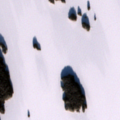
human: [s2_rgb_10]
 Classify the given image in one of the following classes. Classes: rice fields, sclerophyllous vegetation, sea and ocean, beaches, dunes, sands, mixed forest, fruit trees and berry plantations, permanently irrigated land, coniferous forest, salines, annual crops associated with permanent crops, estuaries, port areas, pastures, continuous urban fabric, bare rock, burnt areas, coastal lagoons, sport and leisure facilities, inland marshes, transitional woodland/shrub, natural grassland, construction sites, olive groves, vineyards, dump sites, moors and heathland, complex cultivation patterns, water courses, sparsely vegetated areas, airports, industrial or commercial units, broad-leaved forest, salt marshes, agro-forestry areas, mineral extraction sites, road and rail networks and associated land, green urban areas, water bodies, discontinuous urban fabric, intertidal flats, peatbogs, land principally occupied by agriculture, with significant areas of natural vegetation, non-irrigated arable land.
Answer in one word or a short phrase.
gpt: mixed forest, water bodies